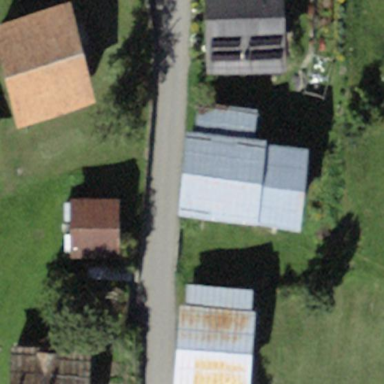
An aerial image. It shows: Shed.